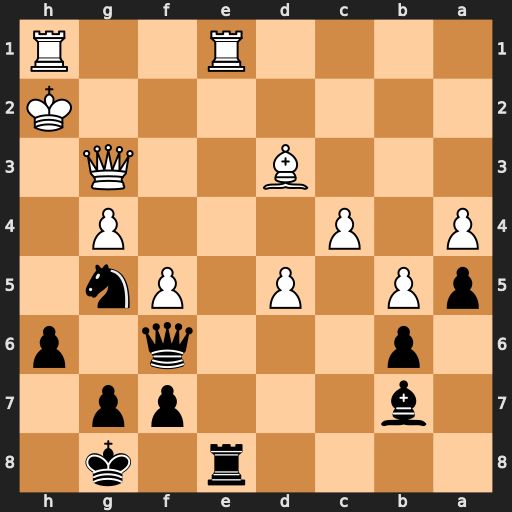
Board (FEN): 4r1k1/1b3pp1/1p3q1p/pP1P1Pn1/P1P3P1/3B2Q1/7K/4R2R
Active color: b
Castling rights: -
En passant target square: -
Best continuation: Qb2+ Re2 Rxe2+ Bxe2 Qxe2+